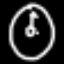
Label: clock